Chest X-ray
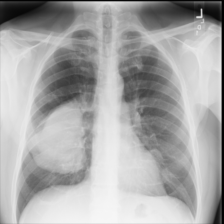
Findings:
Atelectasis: negative
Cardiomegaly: negative
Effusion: negative
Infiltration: negative
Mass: negative
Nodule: positive
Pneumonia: negative
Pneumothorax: negative
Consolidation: negative
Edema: negative
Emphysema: negative
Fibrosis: negative
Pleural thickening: negative
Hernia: negative